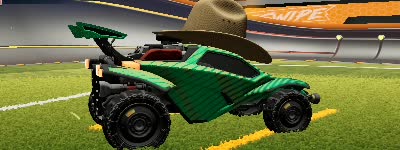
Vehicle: octane